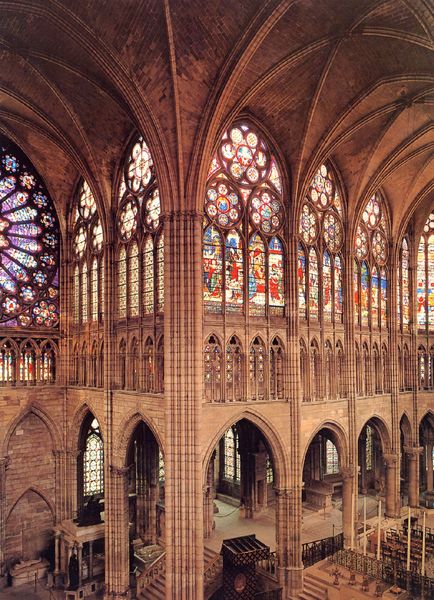
Titel: Abteikirche in St. Denis
Standort: St. Denis, Abteikirche (EU - F)
Schlagwörter: dunkel, weiß, fenster, glas, hell, licht, pfeiler, raum, schwarz, rose, stein, steine, kirche, innen, gotik, schiff, bilder, farben, tag, treppen, spitz, stufen, gang, arkade, gewölbe, dom, rippen, mosaik, münster, zunft, kathedrale, kreuzrippengewölbe, kreuzgewölbe, rippengewölbe, rosette, seitenschiff, spitzbogen, spitzbögen, sakral, absperrung, rosetten, masswerk, archivolte, lisenen, vierung, fensterrose, stützpfeiler, köln, sakralraum, katholisch, kölner dom, transzendenz, pfleiler, emmaille, kahtedrale, festerbild